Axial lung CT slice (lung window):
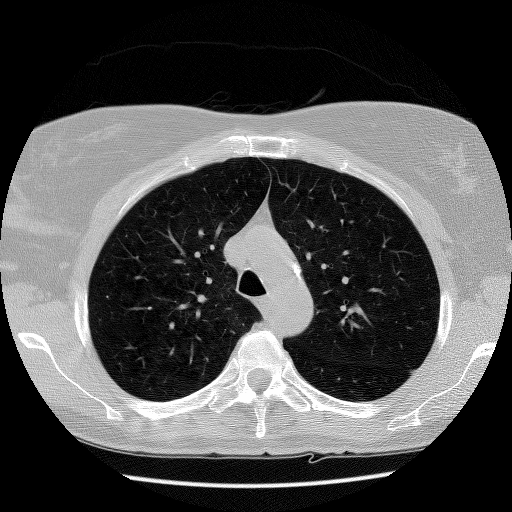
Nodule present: no